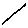
Label: line